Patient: sex M, age 54
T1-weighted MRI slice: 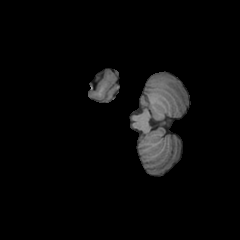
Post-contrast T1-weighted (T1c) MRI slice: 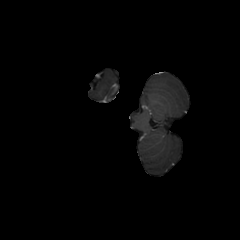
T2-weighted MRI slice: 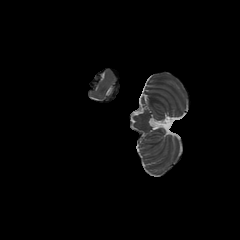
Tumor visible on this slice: no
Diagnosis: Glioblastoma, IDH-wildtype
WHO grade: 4